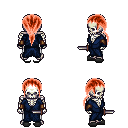
a pixel art fantasy rpg character, male body template, skeleton, blue robe, white pants, red ponytail hairstyle, leather bracers, gray slippers, dagger, four views (front, back, left, right), 2x2 character sprite sheet, small pixel art, hard edges, no anti-aliasing